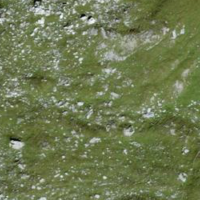
EUNIS habitat code: 25
Species observed at this site:
Oenanthe oenanthe
Montifringilla nivalis
Linaria cannabina
Anthus spinoletta